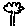
Label: tree